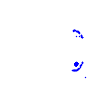
Particle: kaon